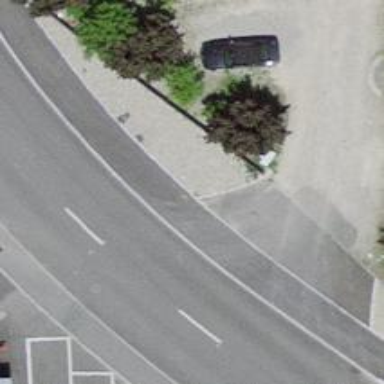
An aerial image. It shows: Bus stop with platform for public transport.